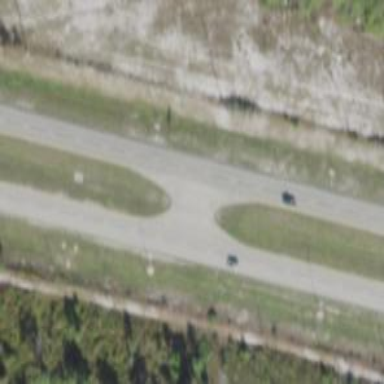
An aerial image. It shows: Trunk link road with asphalt surface.